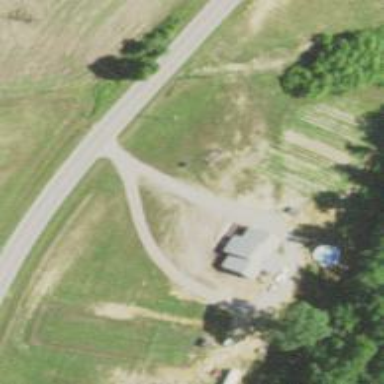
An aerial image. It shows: Driveway.